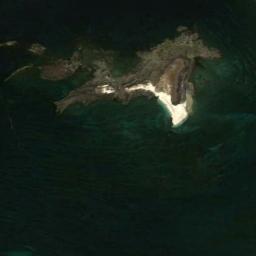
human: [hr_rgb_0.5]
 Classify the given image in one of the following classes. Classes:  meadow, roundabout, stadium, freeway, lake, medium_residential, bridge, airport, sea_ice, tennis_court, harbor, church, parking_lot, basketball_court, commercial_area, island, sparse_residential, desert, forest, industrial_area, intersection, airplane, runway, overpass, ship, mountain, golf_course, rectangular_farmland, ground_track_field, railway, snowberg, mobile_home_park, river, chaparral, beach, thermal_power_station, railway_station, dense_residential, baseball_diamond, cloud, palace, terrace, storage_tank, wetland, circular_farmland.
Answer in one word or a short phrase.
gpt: island